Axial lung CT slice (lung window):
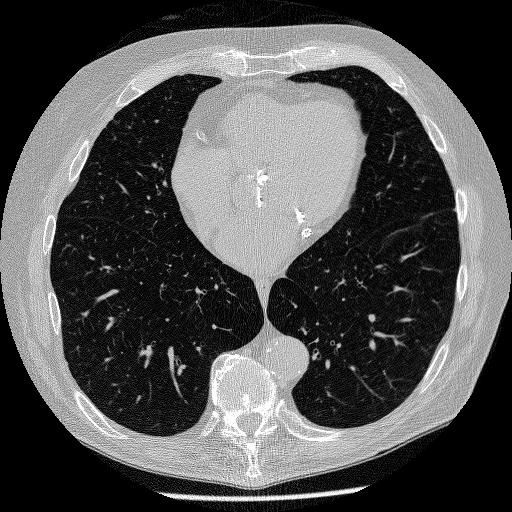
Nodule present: no